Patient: sex F, age 75
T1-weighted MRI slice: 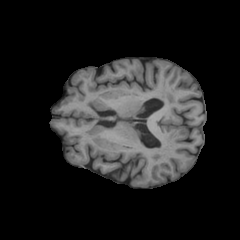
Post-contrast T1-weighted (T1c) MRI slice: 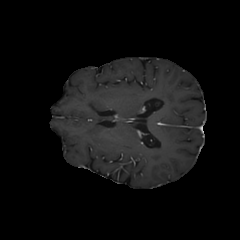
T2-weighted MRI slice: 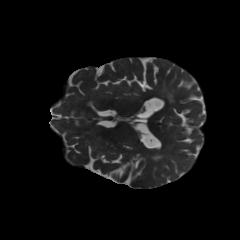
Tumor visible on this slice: no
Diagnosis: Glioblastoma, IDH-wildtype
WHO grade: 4